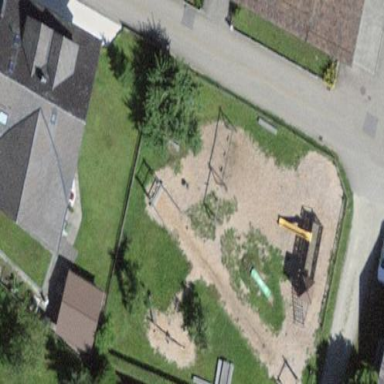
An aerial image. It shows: Playground area with ground surface.